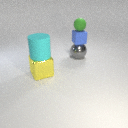
small blue rubber cube above large gray metal sphere